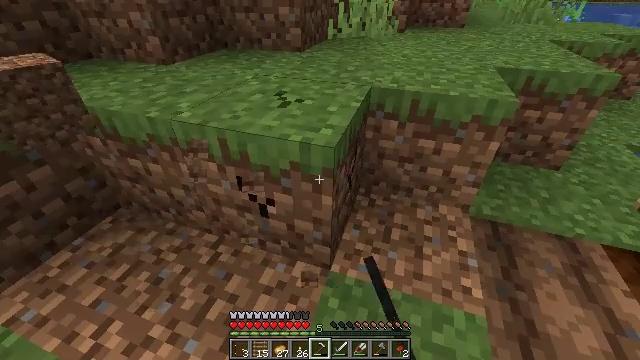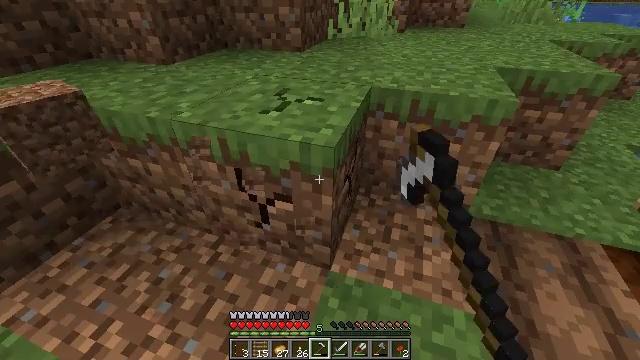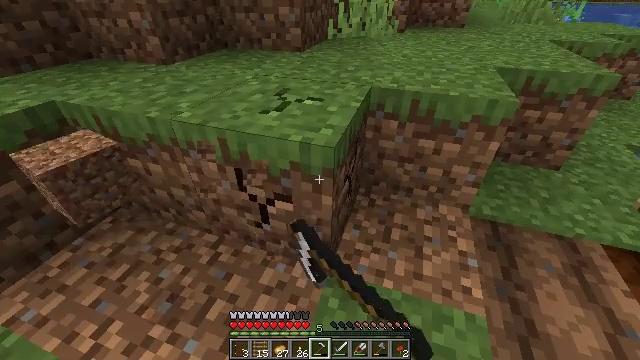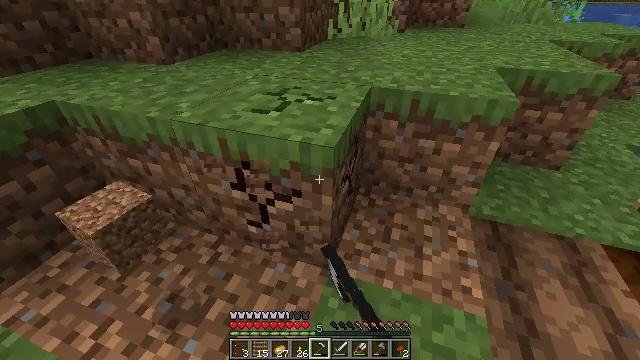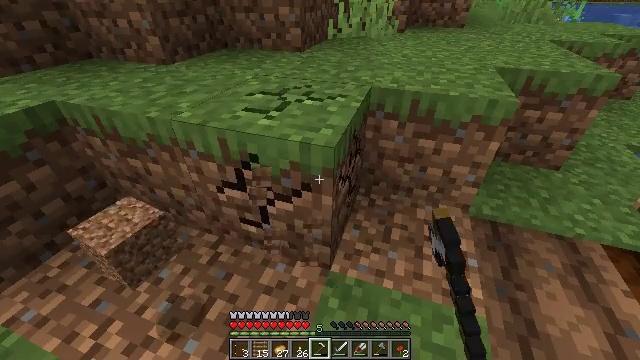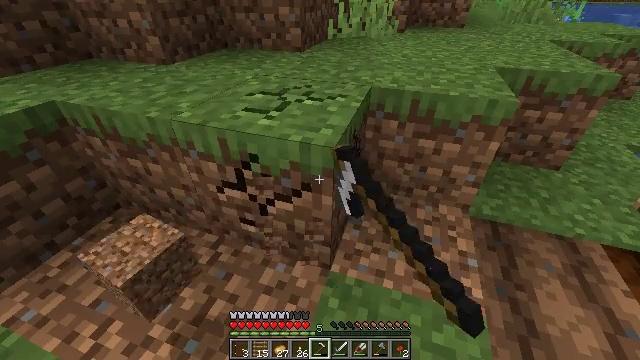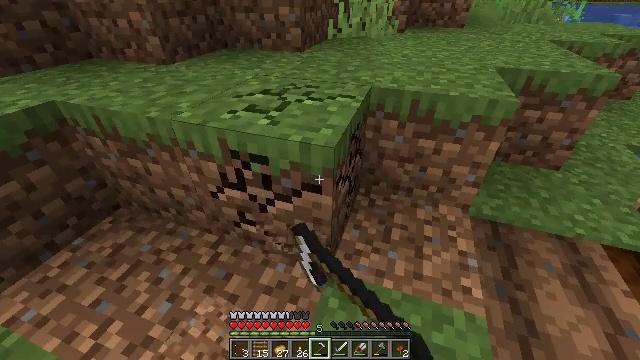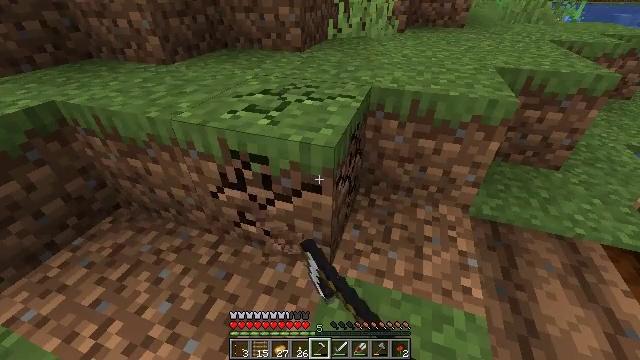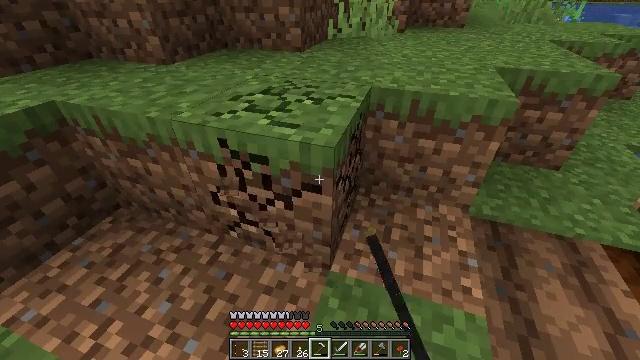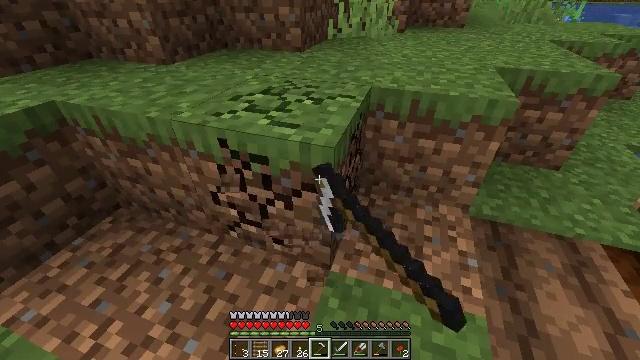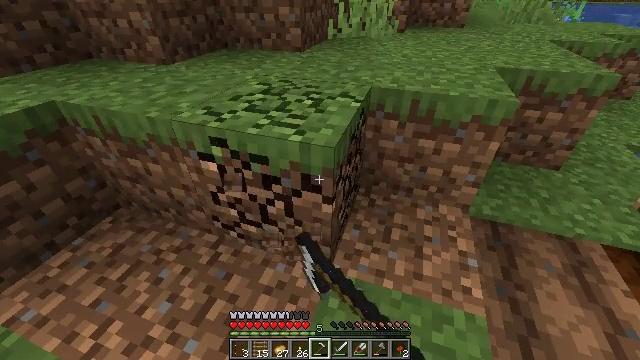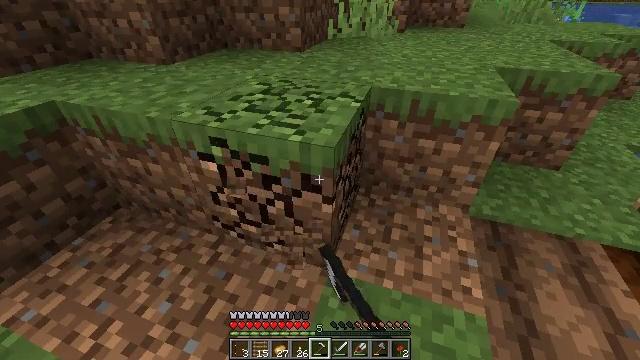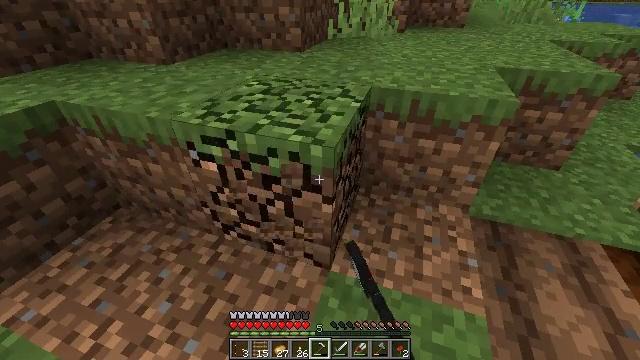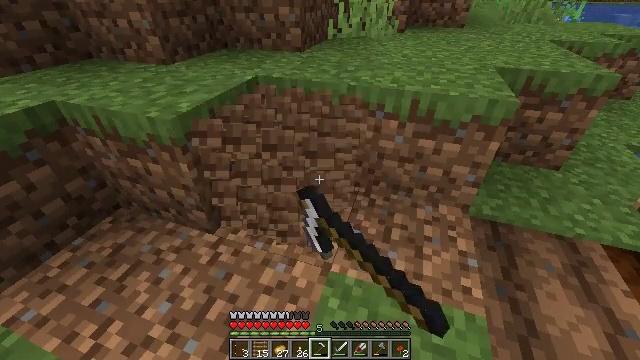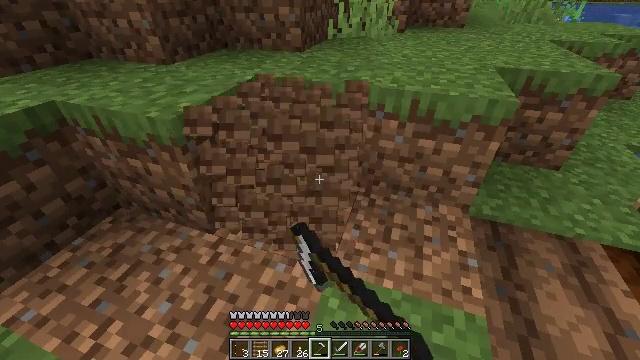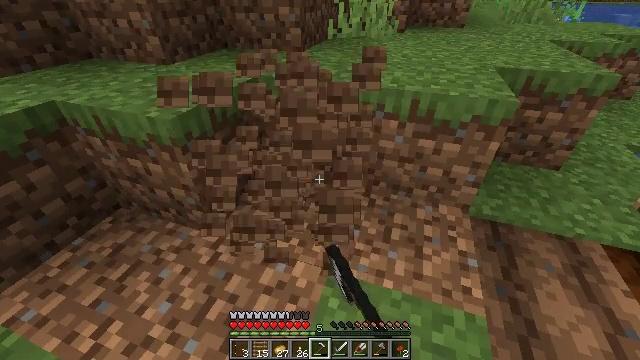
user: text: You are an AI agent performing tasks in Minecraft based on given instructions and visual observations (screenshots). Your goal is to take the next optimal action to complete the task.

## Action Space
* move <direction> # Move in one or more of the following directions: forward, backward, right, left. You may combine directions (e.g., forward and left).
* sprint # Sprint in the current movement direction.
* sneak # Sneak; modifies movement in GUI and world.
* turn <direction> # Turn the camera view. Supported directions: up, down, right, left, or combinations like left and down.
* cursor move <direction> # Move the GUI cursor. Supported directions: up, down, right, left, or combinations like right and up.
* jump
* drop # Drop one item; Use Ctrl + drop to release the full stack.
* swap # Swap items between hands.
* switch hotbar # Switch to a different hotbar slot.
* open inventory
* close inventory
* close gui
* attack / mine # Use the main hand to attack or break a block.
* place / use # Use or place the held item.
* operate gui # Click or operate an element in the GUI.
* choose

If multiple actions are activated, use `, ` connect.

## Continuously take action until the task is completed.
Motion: motion action
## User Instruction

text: Collect the grass block using a shovel.
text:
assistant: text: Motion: attack / mine
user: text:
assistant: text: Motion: attack / mine
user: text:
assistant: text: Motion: attack / mine
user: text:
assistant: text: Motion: attack / mine
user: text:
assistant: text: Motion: attack / mine
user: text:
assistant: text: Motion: attack / mine
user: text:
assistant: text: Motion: attack / mine
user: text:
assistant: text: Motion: attack / mine
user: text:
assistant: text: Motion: attack / mine
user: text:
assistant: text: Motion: attack / mine
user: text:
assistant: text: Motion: attack / mine
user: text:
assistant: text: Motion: attack / mine
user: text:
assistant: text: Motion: attack / mine
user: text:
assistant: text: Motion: attack / mine
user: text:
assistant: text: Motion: attack / mine
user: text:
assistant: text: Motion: attack / mine
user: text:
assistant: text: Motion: attack / mine
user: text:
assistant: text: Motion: attack / mine
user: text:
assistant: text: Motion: move forward, turn right and up, attack / mine
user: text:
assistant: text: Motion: move forward, turn right and up, attack / mine
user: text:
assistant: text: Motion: move forward, turn right and up, attack / mine
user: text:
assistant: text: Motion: move forward, turn right, attack / mine
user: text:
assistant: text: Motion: attack / mine
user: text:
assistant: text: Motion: attack / mine
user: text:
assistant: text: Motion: attack / mine
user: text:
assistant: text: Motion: attack / mine
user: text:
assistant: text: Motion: attack / mine
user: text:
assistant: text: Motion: turn right, attack / mine
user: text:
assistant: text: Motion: turn right, attack / mine
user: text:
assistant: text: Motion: attack / mine